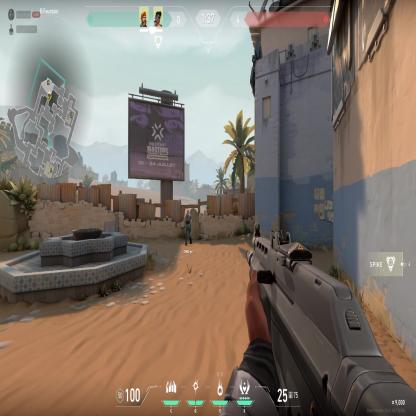
Label: teammate